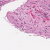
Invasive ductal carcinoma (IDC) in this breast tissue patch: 0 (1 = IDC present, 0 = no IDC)